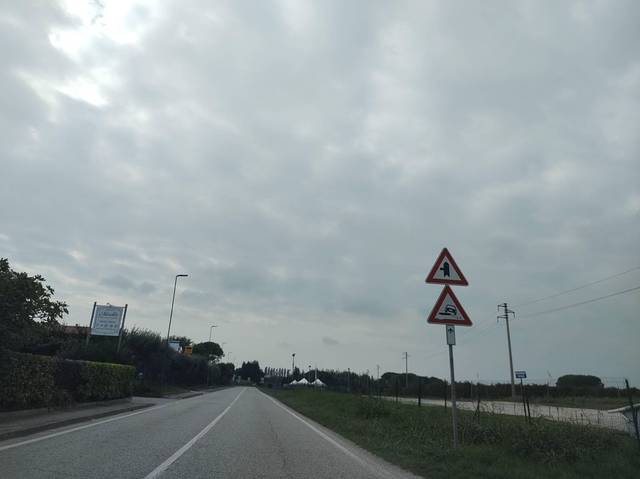
Region: Italy
Coordinates: 45.475, 10.725